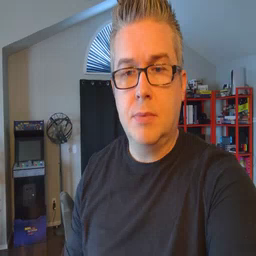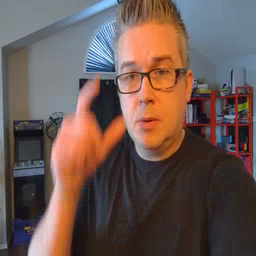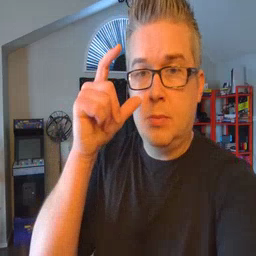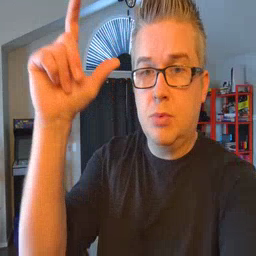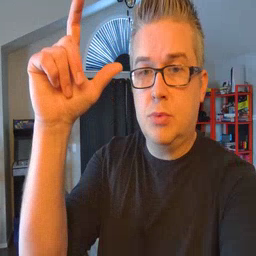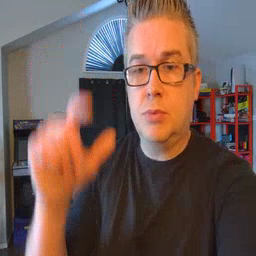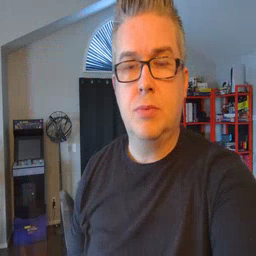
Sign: moon